Field crop: maize
Growth stage: 1
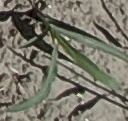
Species: sorghum